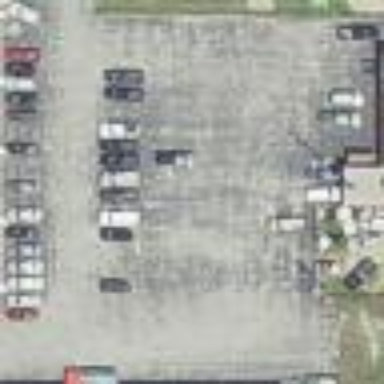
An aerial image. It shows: Parking area.